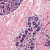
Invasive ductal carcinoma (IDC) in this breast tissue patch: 0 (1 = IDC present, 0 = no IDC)